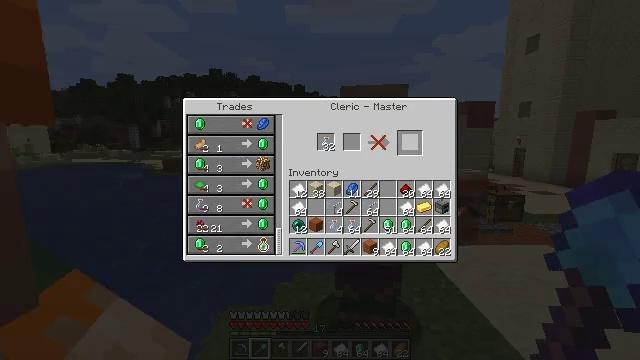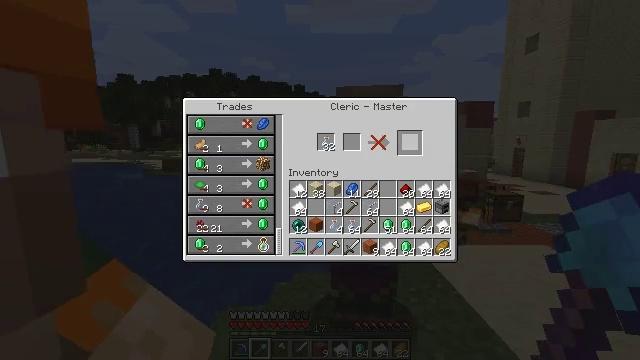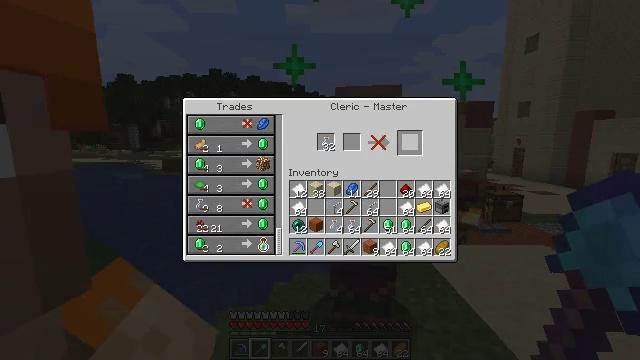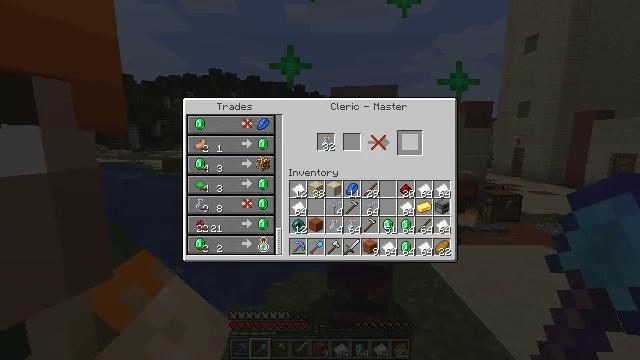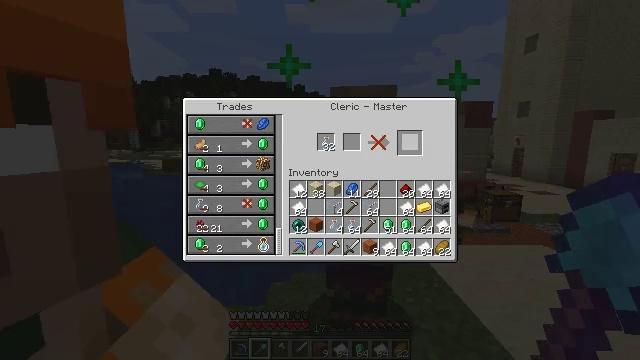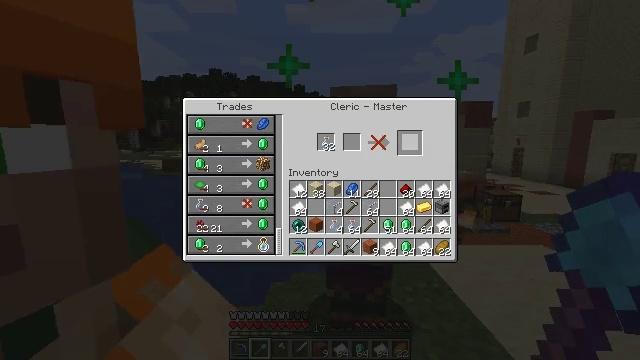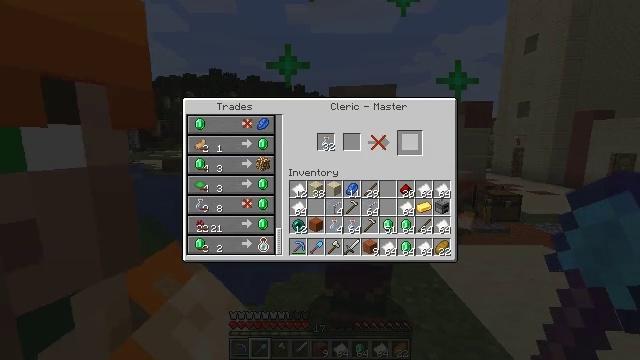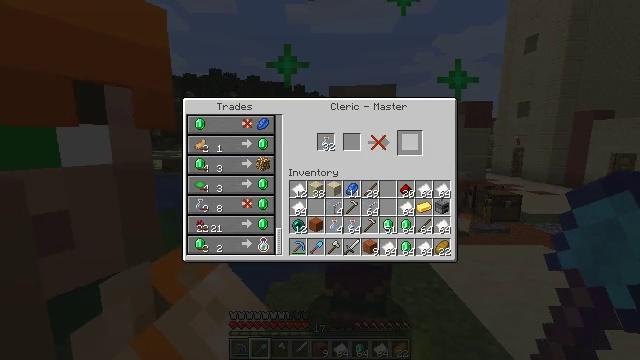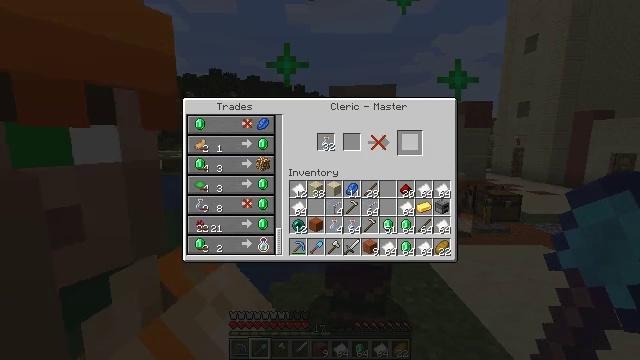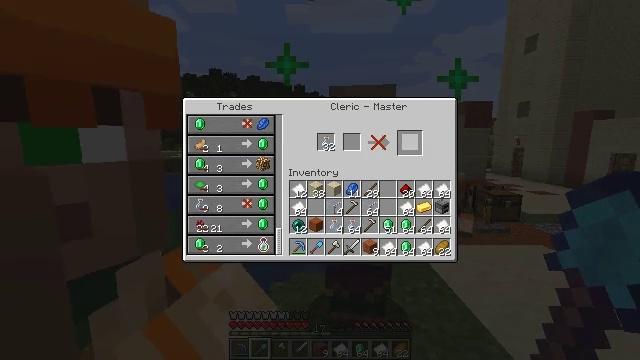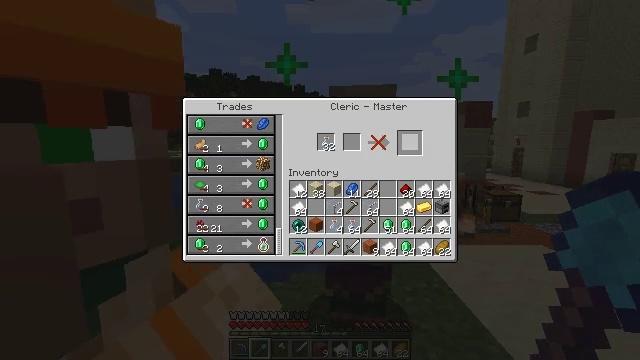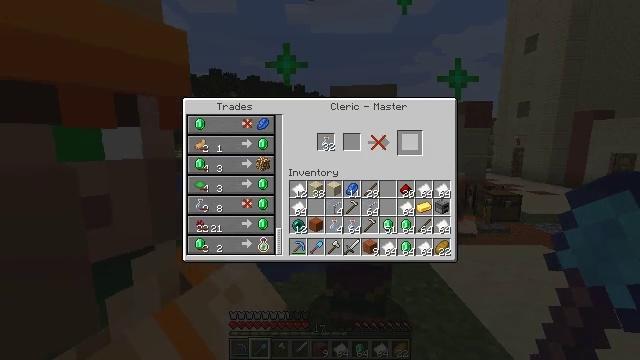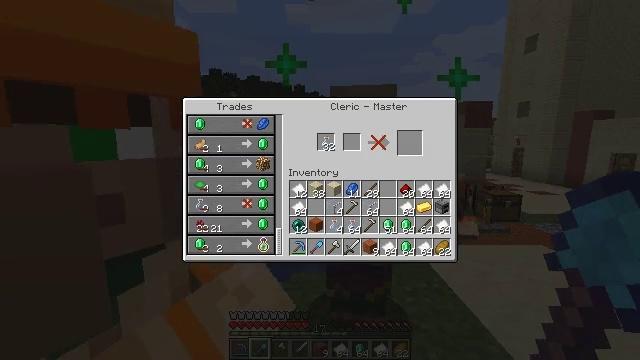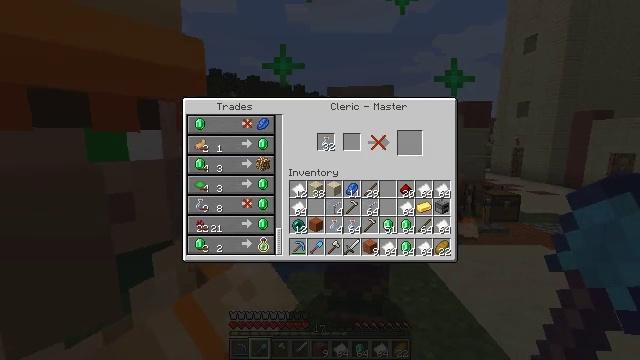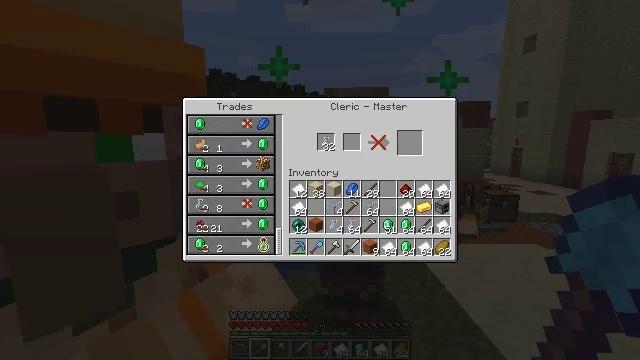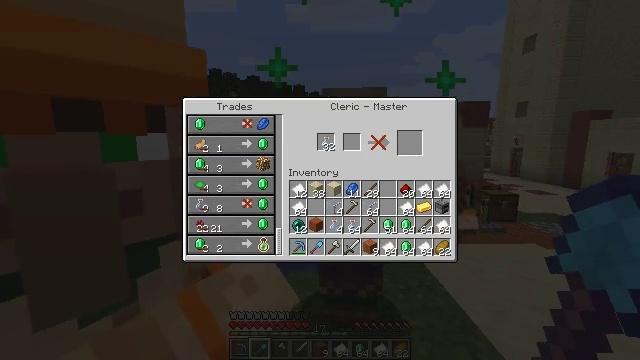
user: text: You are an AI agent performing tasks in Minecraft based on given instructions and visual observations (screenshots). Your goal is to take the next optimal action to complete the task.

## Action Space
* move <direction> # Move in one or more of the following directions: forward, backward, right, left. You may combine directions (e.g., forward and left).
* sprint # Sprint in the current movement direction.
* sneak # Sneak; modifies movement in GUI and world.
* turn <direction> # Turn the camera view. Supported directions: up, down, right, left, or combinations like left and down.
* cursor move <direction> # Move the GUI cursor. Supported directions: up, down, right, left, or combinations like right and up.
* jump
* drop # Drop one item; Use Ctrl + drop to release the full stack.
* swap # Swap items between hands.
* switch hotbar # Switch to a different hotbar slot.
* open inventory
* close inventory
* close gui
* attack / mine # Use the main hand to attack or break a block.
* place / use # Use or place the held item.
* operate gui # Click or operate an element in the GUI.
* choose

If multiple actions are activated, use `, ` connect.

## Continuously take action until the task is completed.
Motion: motion action
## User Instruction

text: Harvest wheat from the field.
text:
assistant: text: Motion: sneak, open gui
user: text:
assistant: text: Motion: sneak
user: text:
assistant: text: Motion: sneak
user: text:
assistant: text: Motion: sneak
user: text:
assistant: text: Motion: sneak
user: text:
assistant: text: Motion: sneak
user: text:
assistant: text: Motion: sneak
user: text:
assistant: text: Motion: sneak
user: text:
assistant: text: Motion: sneak
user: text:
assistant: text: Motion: sneak
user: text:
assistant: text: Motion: sneak
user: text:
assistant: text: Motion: sneak
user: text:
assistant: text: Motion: sneak
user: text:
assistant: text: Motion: sneak
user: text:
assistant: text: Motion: sneak
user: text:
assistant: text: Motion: sneak
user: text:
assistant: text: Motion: sneak
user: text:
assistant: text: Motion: sneak
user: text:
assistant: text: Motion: sneak
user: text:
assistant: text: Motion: no_op
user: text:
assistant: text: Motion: no_op
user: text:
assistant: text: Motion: no_op
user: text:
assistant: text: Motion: no_op
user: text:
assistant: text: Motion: no_op
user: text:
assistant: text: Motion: close gui
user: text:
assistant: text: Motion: turn left and down
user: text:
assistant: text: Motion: turn left and down
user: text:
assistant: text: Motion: turn left
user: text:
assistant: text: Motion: turn right
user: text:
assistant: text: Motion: turn right